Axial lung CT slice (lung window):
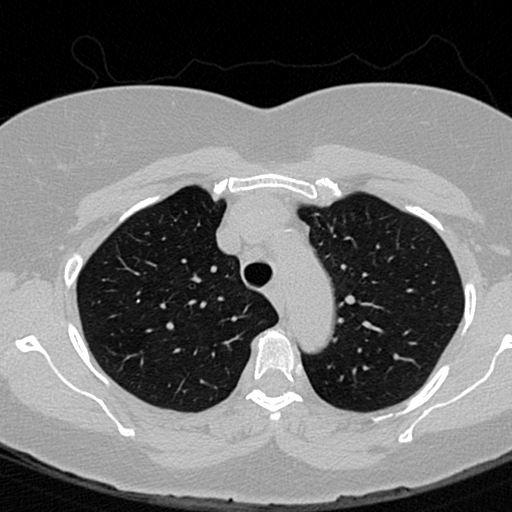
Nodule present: no